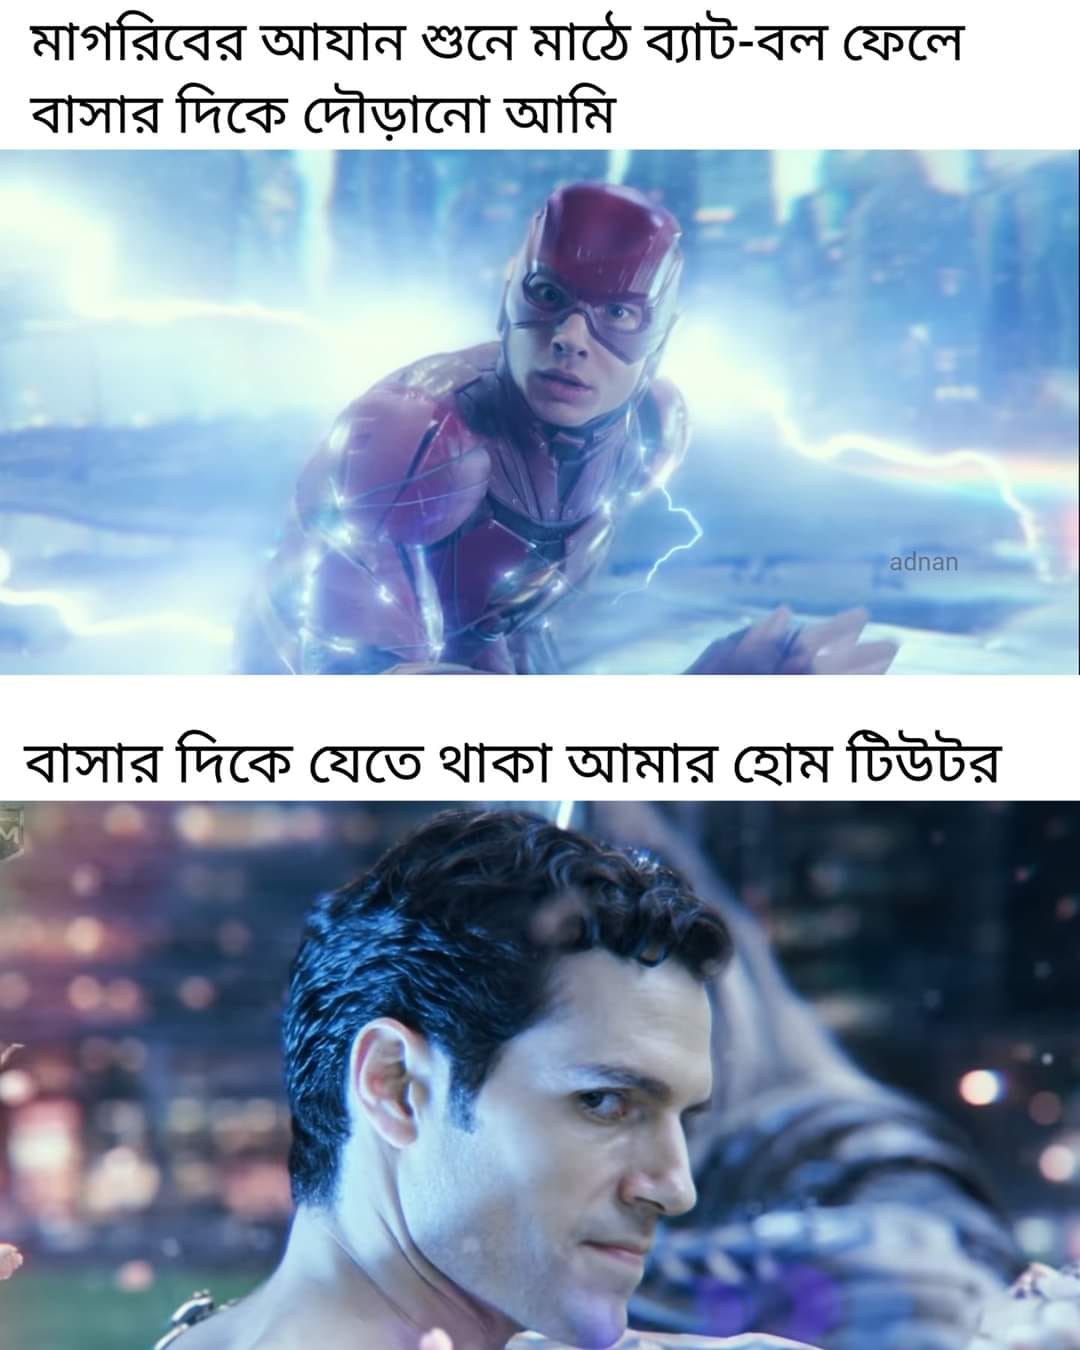
Caption: মাগরিবের আযান শুনে মাঠে ব্যাট- বল - ফেলে বাসার দিকে দৌড়ানো আমি     বাসার দিকে যেতে থাকা আমার হোম টিউটর
Label: non-hate